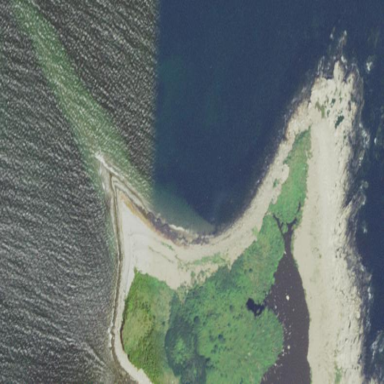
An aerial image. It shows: Sandy beach with natural surroundings.